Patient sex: M
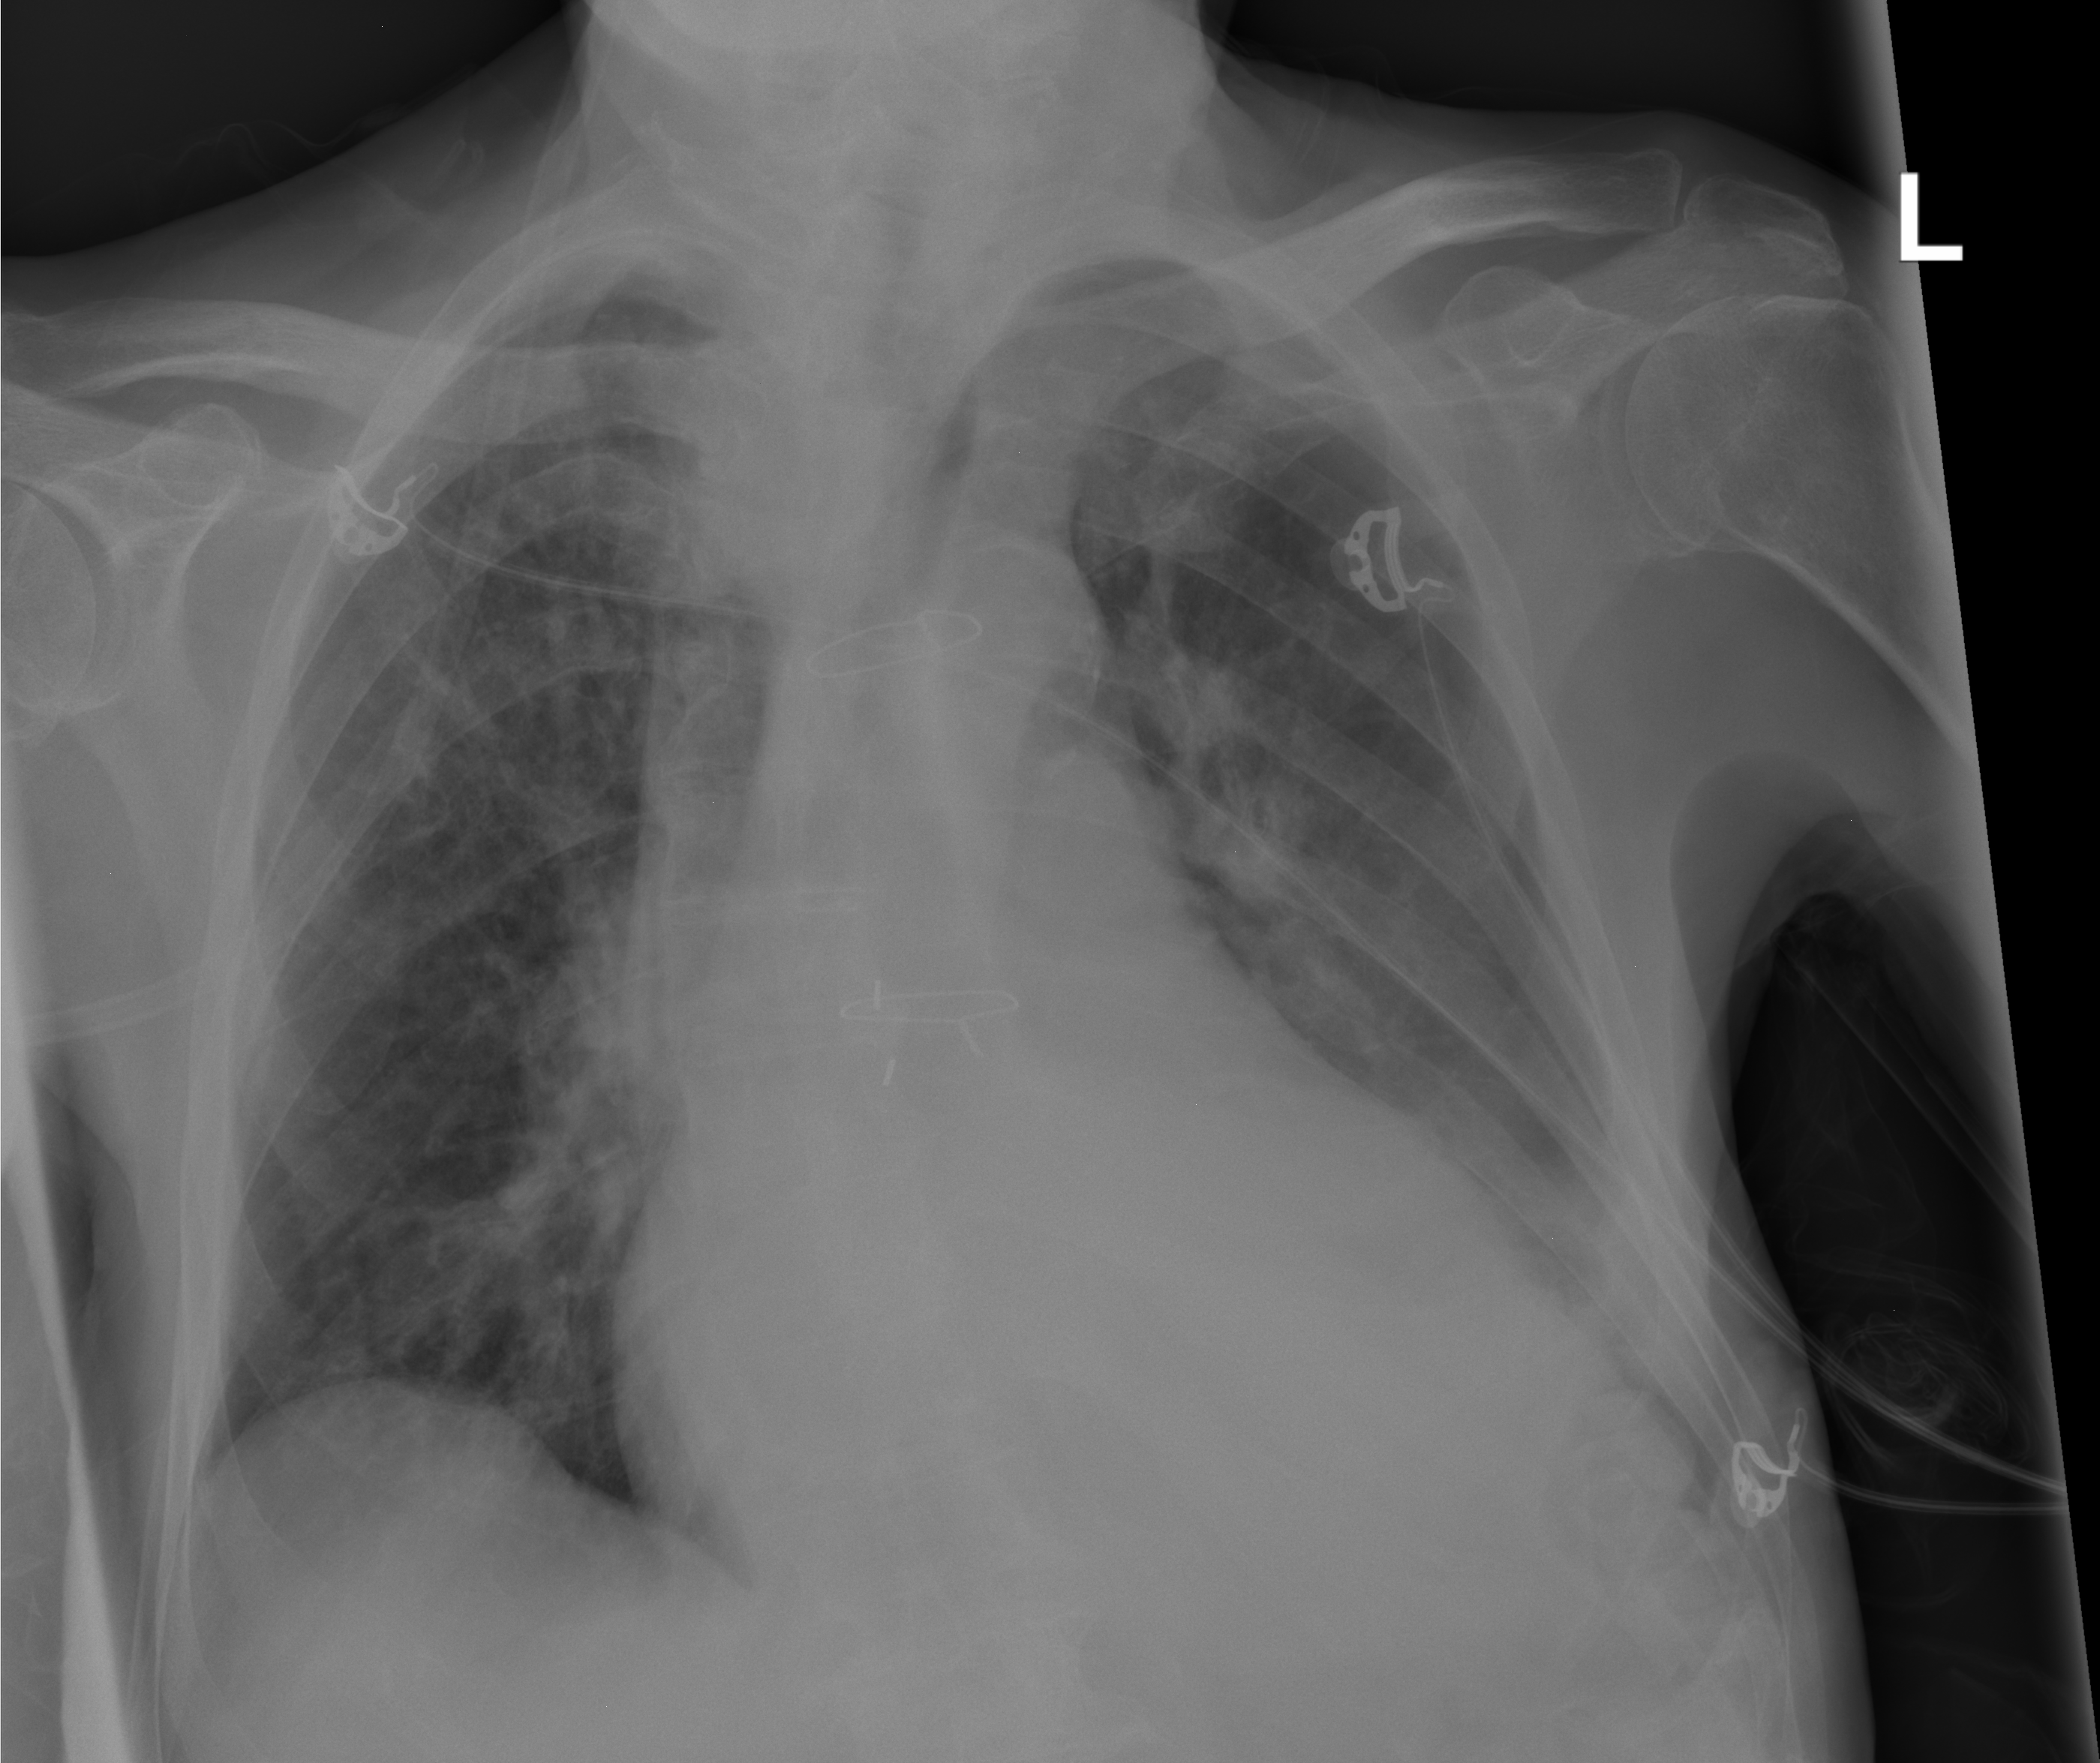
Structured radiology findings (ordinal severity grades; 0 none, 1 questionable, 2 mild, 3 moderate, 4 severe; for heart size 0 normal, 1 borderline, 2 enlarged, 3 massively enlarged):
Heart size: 2
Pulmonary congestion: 2
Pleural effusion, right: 0
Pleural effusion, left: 0
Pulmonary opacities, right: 0
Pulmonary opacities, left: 2
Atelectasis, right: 0
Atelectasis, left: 0